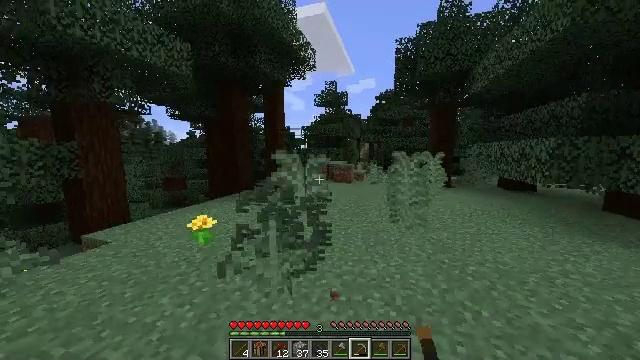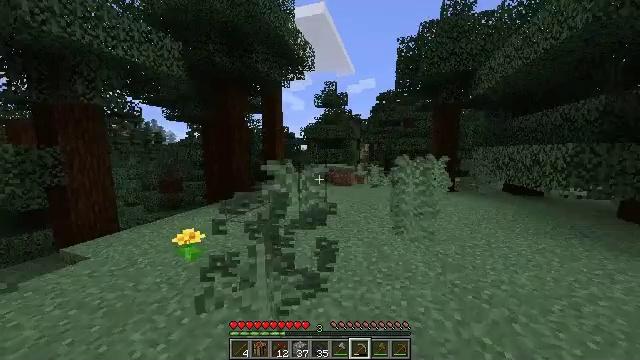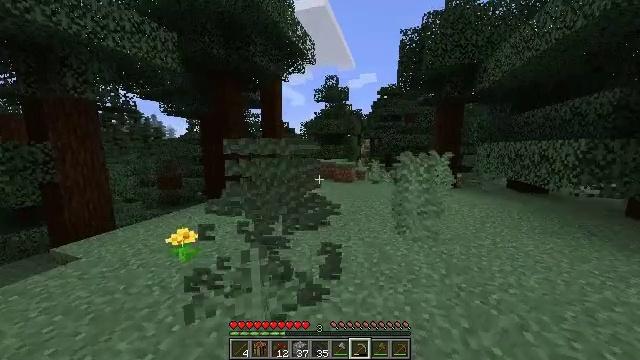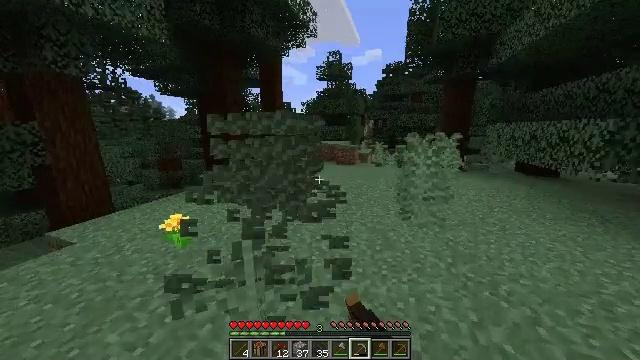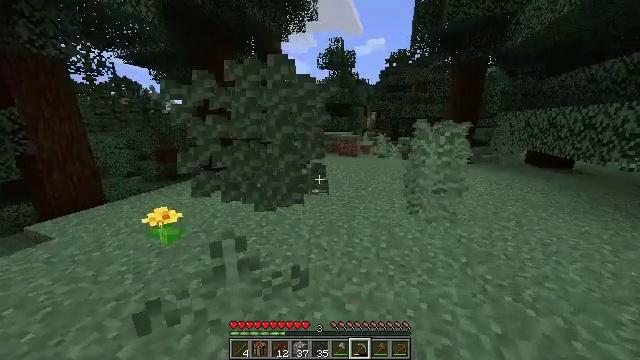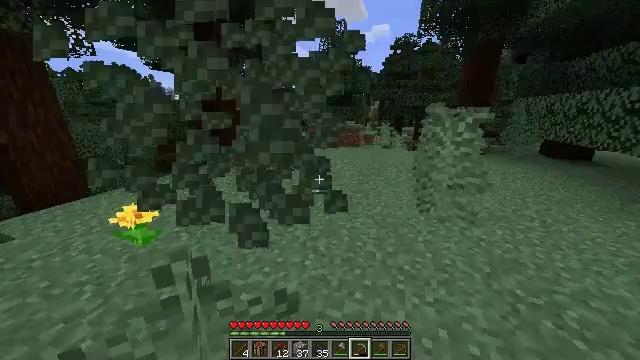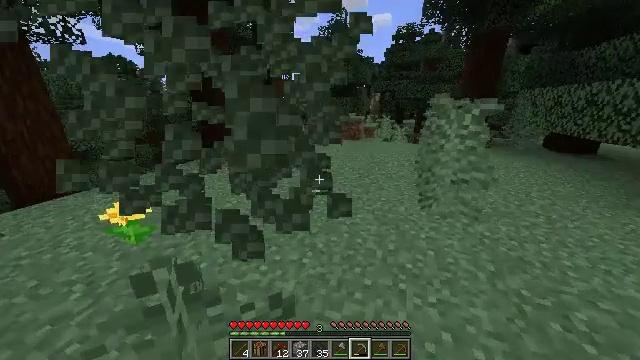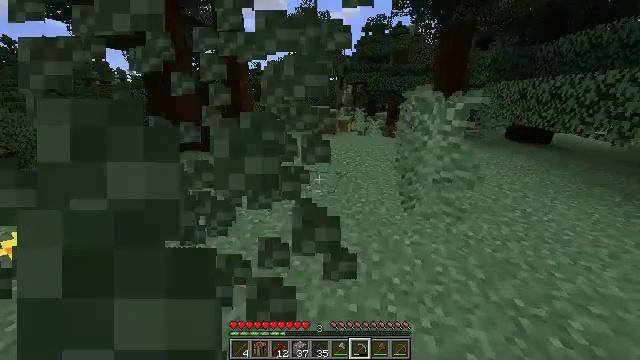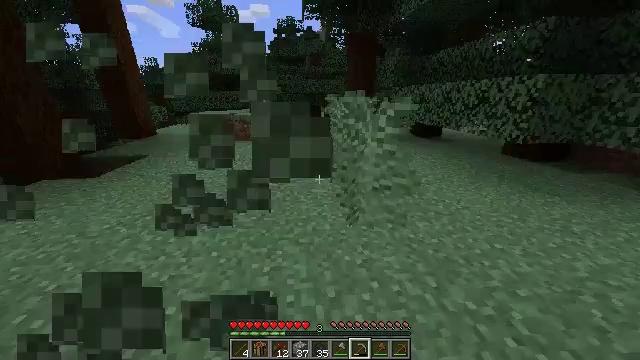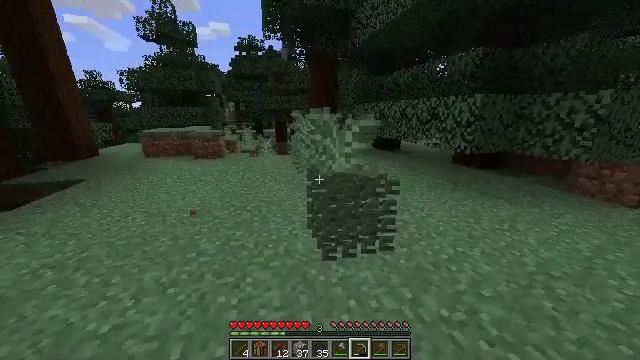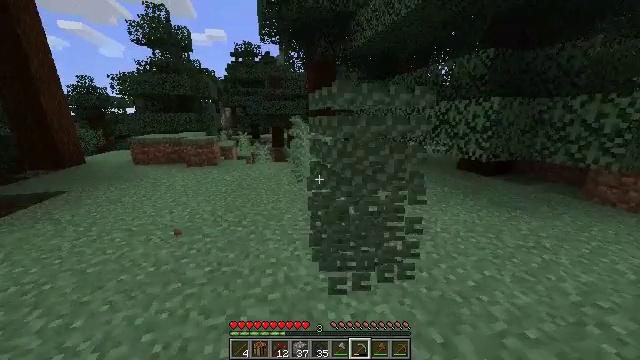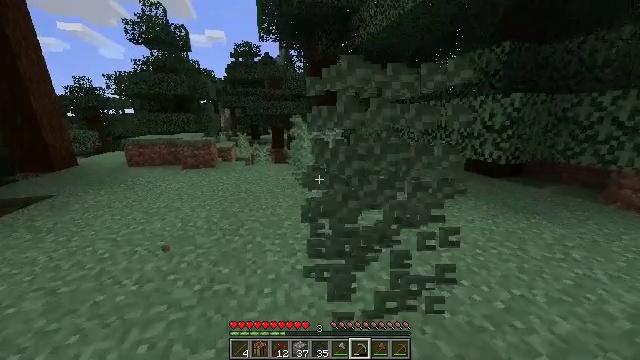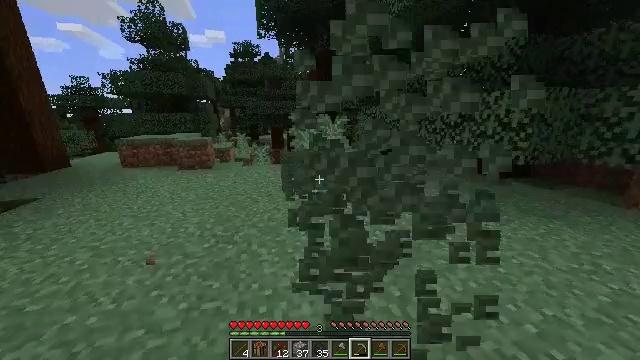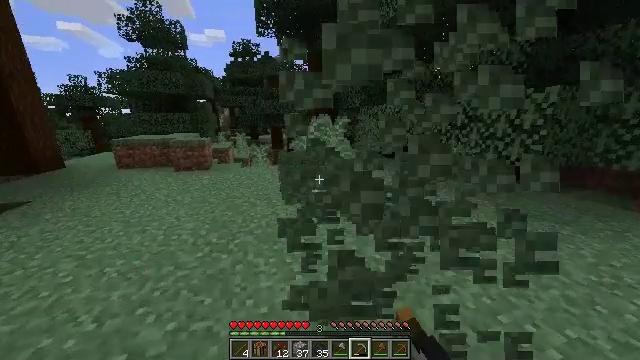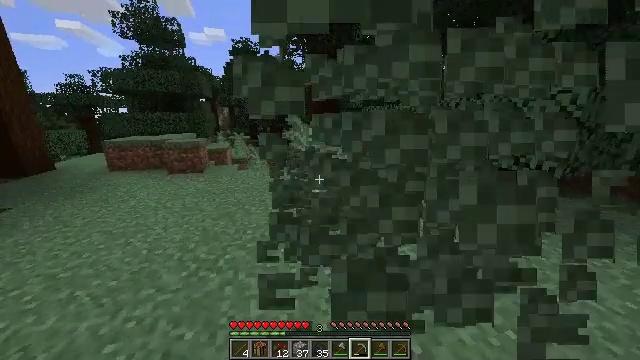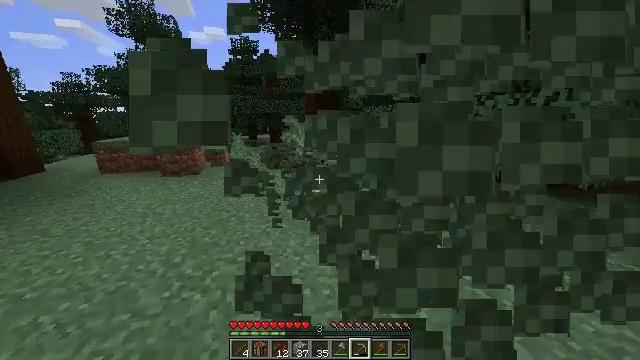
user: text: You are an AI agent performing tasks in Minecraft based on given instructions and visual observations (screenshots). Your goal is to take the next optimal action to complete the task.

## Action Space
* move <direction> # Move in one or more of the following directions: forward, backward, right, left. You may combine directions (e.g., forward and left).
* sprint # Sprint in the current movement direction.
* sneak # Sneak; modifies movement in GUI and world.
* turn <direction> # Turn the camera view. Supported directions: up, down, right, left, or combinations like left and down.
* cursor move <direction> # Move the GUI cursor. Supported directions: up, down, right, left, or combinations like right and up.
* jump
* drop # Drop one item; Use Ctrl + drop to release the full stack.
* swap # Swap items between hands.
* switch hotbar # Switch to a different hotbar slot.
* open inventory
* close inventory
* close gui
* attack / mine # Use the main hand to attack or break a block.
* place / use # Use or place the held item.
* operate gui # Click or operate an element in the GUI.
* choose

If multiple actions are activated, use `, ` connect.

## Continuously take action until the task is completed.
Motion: motion action
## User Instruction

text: Remove the large fern from the terrain.
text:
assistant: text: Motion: move forward, jump
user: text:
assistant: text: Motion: move forward, turn down, attack / mine, jump
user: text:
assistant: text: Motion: move forward, turn down, attack / mine
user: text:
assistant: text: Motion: move forward, turn down, attack / mine
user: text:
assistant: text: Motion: move forward, turn down, attack / mine
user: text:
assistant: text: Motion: move forward, turn down, attack / mine
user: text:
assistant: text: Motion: move forward, turn right and down, attack / mine
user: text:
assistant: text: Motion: move forward, turn right, attack / mine
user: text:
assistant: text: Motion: move forward, turn right and up, attack / mine
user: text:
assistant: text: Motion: move forward, turn up, attack / mine
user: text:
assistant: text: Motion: move forward, attack / mine
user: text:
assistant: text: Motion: move forward, attack / mine
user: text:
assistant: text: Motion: move forward, attack / mine
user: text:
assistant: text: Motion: move forward, attack / mine
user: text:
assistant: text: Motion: move forward, attack / mine
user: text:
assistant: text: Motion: move forward, attack / mine
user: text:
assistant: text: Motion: move forward, turn left, attack / mine
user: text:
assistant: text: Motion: move forward, attack / mine
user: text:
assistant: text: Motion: move forward, attack / mine
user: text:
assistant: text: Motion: move forward, attack / mine
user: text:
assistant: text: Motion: move forward, attack / mine
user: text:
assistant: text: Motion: move forward, attack / mine
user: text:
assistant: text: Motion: move forward, turn left, attack / mine
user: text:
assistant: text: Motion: move forward, turn left, attack / mine
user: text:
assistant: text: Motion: move forward, turn left, attack / mine
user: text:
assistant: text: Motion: move forward, turn left, attack / mine
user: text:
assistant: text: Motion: move forward, turn left, attack / mine
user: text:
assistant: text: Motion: move forward, attack / mine
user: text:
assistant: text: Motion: move forward, attack / mine
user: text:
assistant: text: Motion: move forward, turn left and down, attack / mine